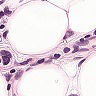
Metastatic tissue present: yes